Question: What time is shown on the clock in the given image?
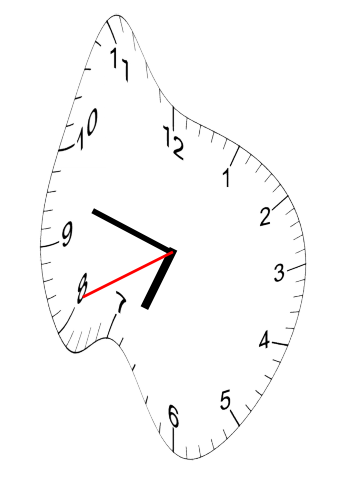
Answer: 06:47:41